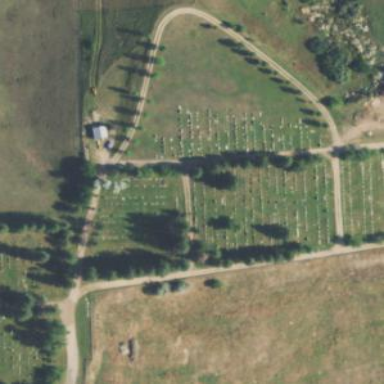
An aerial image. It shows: Cemetery.